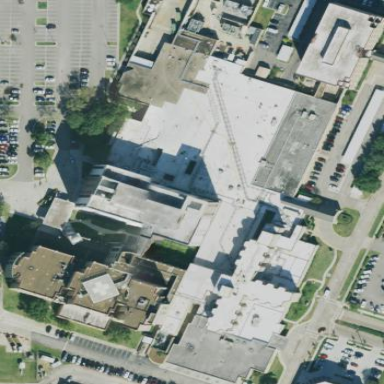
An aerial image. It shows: Hospital building.